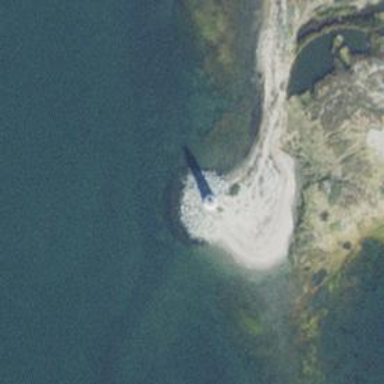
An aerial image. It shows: Lighthouse.